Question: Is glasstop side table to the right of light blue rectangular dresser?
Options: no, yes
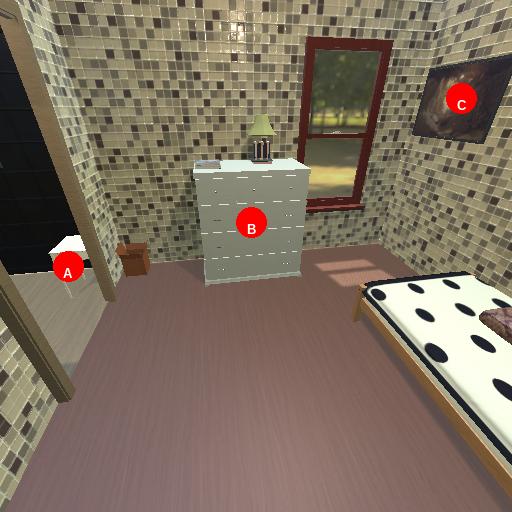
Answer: no